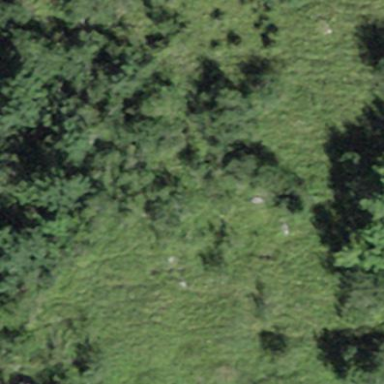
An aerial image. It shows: Forest area.